Platform: macOS
Application: Chrome
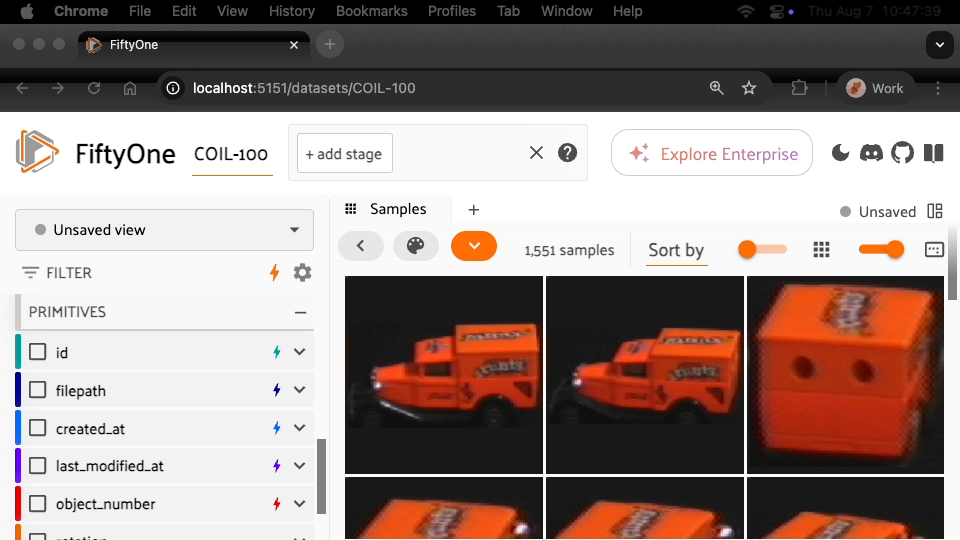
task_description: Hide the sidebar
action_type: click
element_info: Icon
steps_since_start: 1